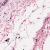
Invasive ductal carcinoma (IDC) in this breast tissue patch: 0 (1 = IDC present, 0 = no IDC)